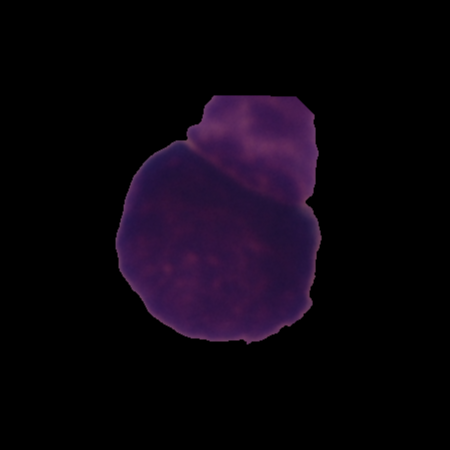
Label: healthy